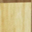
Piece: xx